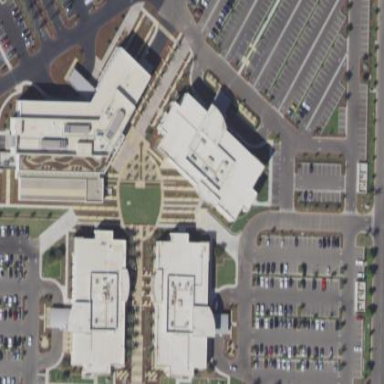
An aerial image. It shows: Hospital building.